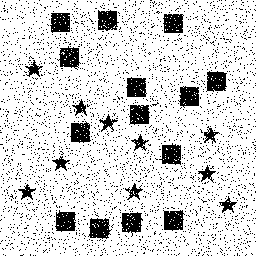
Squares: 14
Triangles: 0
Stars: 10
Total shapes: 24